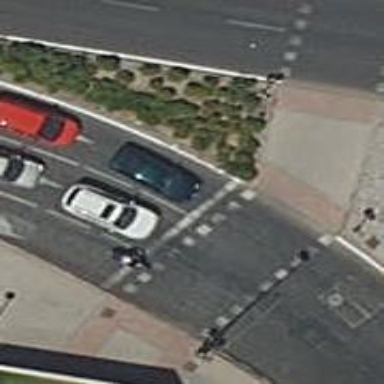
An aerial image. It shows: Road crossing with traffic signals.